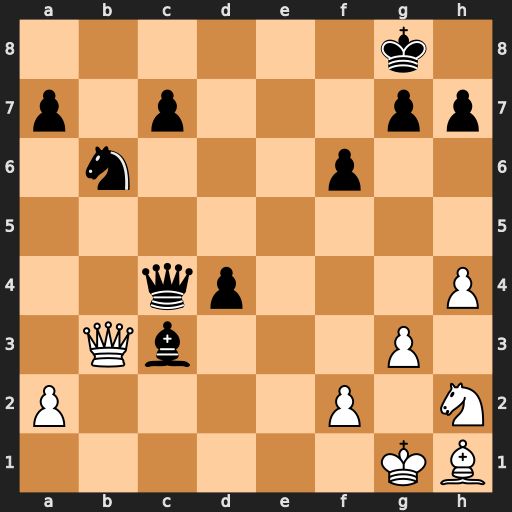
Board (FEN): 6k1/p1p3pp/1n3p2/8/2qp3P/1Qb3P1/P4P1N/6KB
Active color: w
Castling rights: -
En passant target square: -
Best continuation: Qxc4+ Nxc4 Bd5+ Kf8 Bxc4